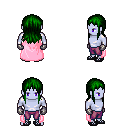
a pixel art fantasy rpg character, male body template, dark elf, purple skin, pink cape, magenta pants, green unkempt hairstyle, metal gloves, ghillies, four views (front, back, left, right), 2x2 character sprite sheet, small pixel art, hard edges, no anti-aliasing